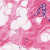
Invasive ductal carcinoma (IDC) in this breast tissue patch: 0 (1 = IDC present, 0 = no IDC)